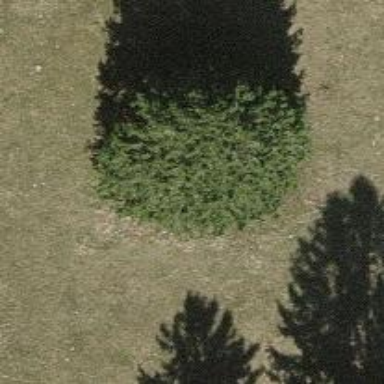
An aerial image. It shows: Needle-leaved tree in natural setting.